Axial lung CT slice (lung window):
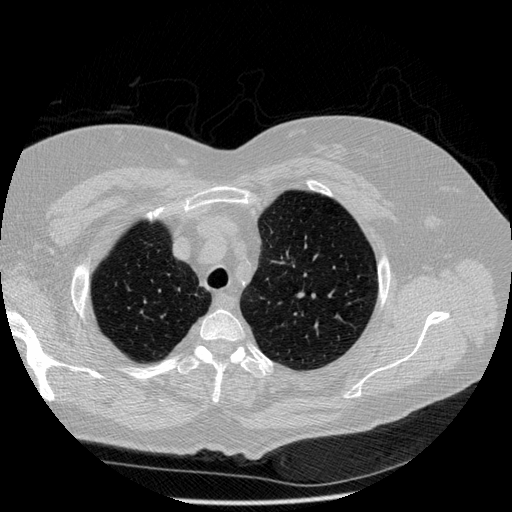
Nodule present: no